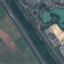
Land use / land cover: Highway